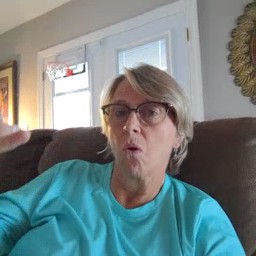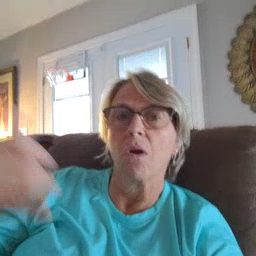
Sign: callonphone